Breast ultrasound image
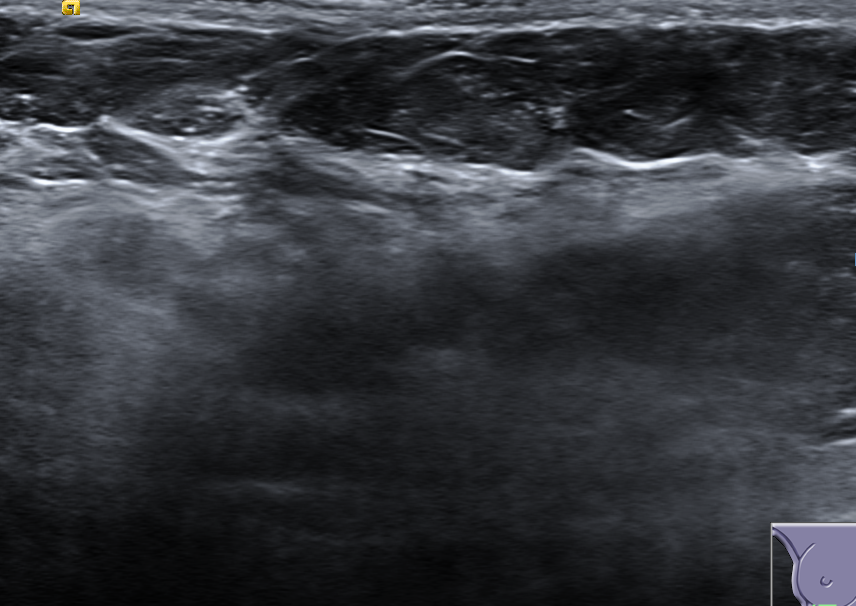
Diagnosis: normal